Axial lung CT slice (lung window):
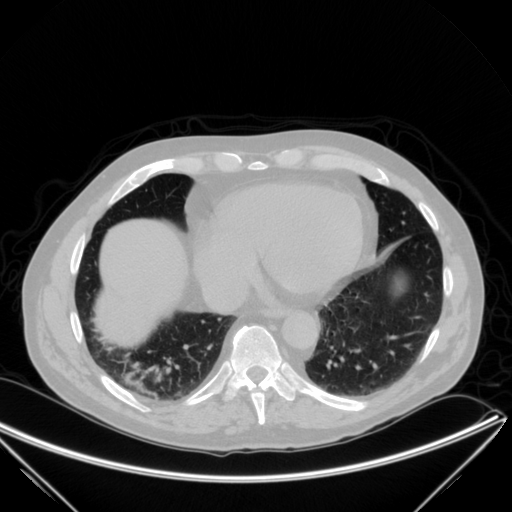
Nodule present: no